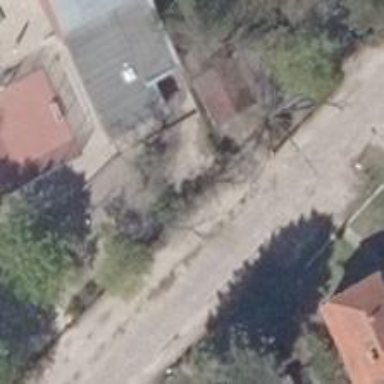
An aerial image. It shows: Residential road.